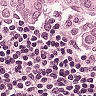
Metastatic tissue present: yes